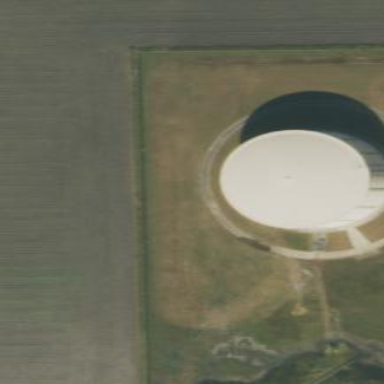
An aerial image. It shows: Water tower that is man-made structure.